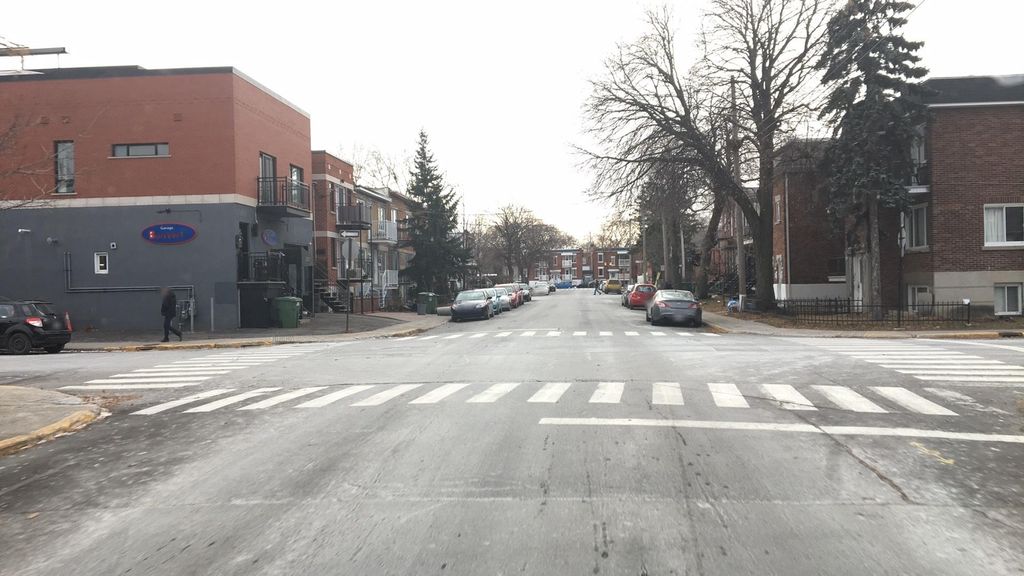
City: montreal